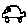
Label: car